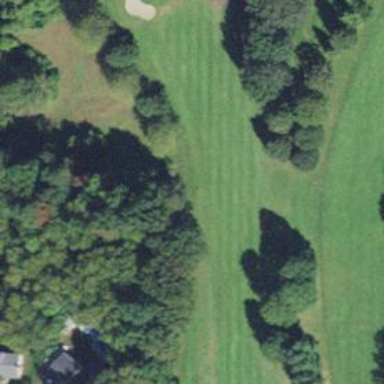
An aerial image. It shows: Grassy area designated as golf fairway.